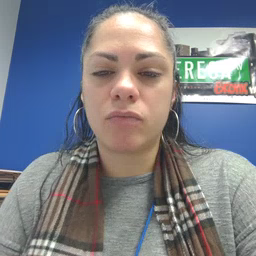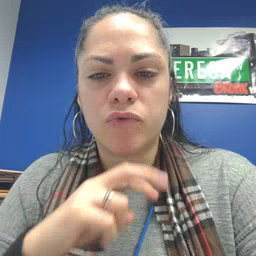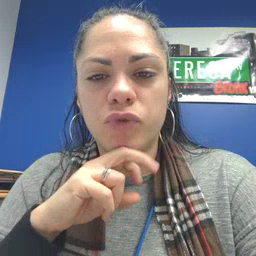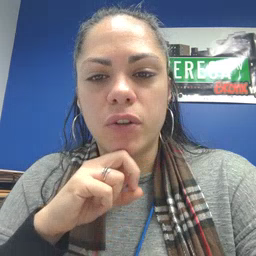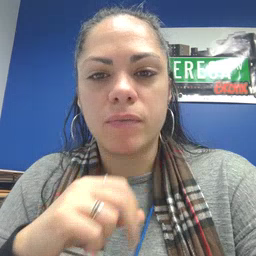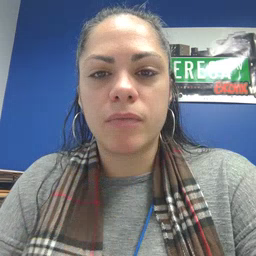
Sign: frog